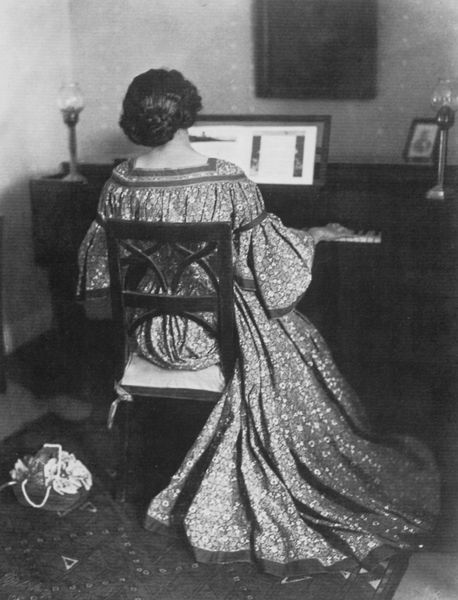
Titel: "Dame am Klavier"
Künstler: Rudolf Dührkoop
Schlagwörter: dunkel, flügel, gemälde, hand, körper, schatten, weiß, mädchen, sitzen, ausschnitt, blume, blumen, finger, frau, frisur, grau, haar, hell, holz, jahrhundertwende, kleid, lampe, lampen, licht, raum, rücken, schwarz, stuhl, tisch, zimmer, blick, blüte, blüten, dame, tuch, muster, ornament, rock, schleife, teppich, alt, jung, wand, arm, arme, falten, kleidung, knoten, kragen, lang, leinen, mensch, rahmen, sehen, ärmel, bild, blicken, hals, holzstuhl, hände, innenraum, instrument, möbel, portrait, porträt, rückenlehne, sonne, boden, haare, interieur, sessel, sitzend, stoff, stoffe, tücher, saum, musik, person, pflanze, pflanzen, schleifen, borte, brünett, locke, locken, schultern, schön, seide, henkel, ton, beine, schleppe, bein, dutt, hintern, rückenansicht, bilder, bilderrahmen, kommode, schrank, schreibtisch, ecke, zimmerecke, lehne, noten, notenpult, notenständer, mauer, nuancen, töne, nacken, kissen, falte, jugendstil, polster, spielen, wolle, zopf, klavier, klavir, lesen, musizieren, notenblatt, notenblätter, notenheft, pianist, pianistin, piano, stuhllehne, kerze, streifen, korb, kerzen, leuchter, faltenwurf, hochsteckfrisur, rüsche, rüschen, ellenbogen, leuchten, foto, fotografie, photographie, gemustert, wände, haarspange, haarknoten, spiel, fussboden, weidenkorb, buch, hinten, rückenfigur, stengel, schwarz weiss, seite, tasche, ehemann, tasten, anschauen, heft, photo, wandschmuck, rückansicht, kerzenständer, kerzenhalter, kerzenleuchter, seiten, mauern, gefältelt, schränkchen, lernen, empire, körbchen, sitzfläche, nähkorb, stehlampe, fotographie, sitzkissen, baumwolle, musikerin, reformkleid, blumenkorb, stuhlkissen, lied, note, computer, biesen, klavierspielerin, notenbuch, haardutt, tastatur, laptop, dekoriert, zwanziger jahre, bildschirm, tasteninstrument, zimmel, langes kleid, blümchenmuster, klaviatur, bastkorb, weoß, hausmusik, klavierspielend, notebook, pioanistin, trageriemen, wandklavier, wandpiano, klvie, windlichter, teppuch, melodramatisch